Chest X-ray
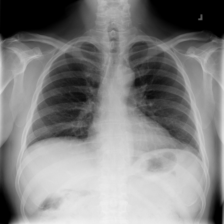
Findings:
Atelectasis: negative
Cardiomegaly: negative
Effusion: negative
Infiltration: positive
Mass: negative
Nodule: negative
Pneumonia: negative
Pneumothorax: negative
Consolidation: negative
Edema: negative
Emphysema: negative
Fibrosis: negative
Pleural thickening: negative
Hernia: negative